Question: The results from searches I've found have been largely different from what I'm trying to do. I'm pretty sure I'm over thinking things again. Any help or pointers would be appreciated. I'm using mssql and sql server 2012
I have a table that has 3 columns - document_id, member_id and rating. I would like to average the ratings for all of the matching document_id's in the table.

Here's the whole procedure - but I'll focus on the dirty part after the block:
'''
select @title = title,
@description = document.[description],
@authors = authors,
@create_date = case when create_date is null then null else convert(varchar(10),create_date, 101) end,
@revision_date = case when revision_date is null then null else convert(varchar(10),revision_date, 101) end,
@file_format_id = document.file_format_id,
@document_category_id = document.document_category_id,
@size = [size],
@document_key = document_key,
@visibility = document.visibility,
@upload_member_id = upload_member_id,
@calculated_rating = case when document_category.allow_member_ratings = 1 then (select avg(convert(decimal,rating)) from document_rating where [document].document_id = document_rating.document_id) else null end,
@member_rating = case when (document_category.allow_member_ratings = 1) then (select convert(decimal,rating) from document_rating where [document].document_id = document_rating.document_id) else null end
from club.dbo.document
inner join club.dbo.document_category
on (document.document_category_id = document_category.document_category_id)
inner join club.dbo.file_format
on (document.file_format_id = file_format.file_format_id)
where document_id = @document_id
and document_category.club_id = @club_id
'''
The part that's giving me the error is the subquery for the @calculated_rating output parameter.
'''
@calculated_rating = case when document_category.allow_member_ratings = 1
then (select avg(convert(decimal,rating))
from document_rating
where [document].document_id = document_rating.document_id)
else null end,
'''
The above results in "Subquery returned more than 1 value. This is not permitted when the subquery follows =, !=, <," If a document_id has more than 1 rating entry, the proc bombs. What's happening obviously is the sum of all the ratings for a particular document_id is not being added/averaged.
So - I tried something like this:
'''
@calculated_rating = case when document_category.allow_member_ratings = 1 then
(SELECT AVG(convert(decimal,document_rating.rating))
FROM( SELECT SUM(document_rating.rating) rating
FROM document_rating
WHERE [document].document_id = document_rating.document_id
GROUP BY document_rating.document_id) else null end,
'''
There's a syntax error in there because I made a mess - but should I be using an alias here? Is what I'm trying to do even possible?
problem wasn't with the average - but with the member rating. Needed to add an additional restriction to the where statement.
'''
@member_rating = case when (document_category.allow_member_ratings = 1) then (select convert(decimal,rating) from document_rating where @member_id = document_rating.member_id and [document].document_id = document_rating.document_id) else null end
'''
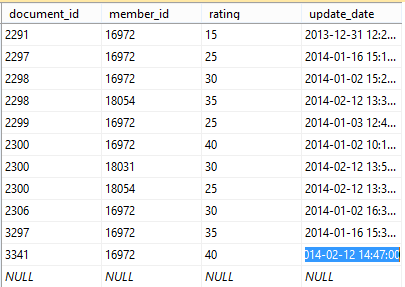
Answer: Your problem is not '@avg_rating'. It is '@member_rating'. This subquery is:
'''
@member_rating = case when (document_category.allow_member_ratings = 1)
then (select convert(decimal,rating)
from document_rating
where [document].document_id = document_rating.document_id
)
else null end
'''
This could return more than one value. You probably want an 'avg()' in this subquery too.
Your '@avg_rating' query is fine. It is an aggregation query that returns one row, because there is an 'avg()' in the 'select' statement and no 'group by' clause. It will return one row and one value, which is what the subquery should be doing.